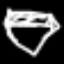
Label: diamond